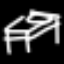
Label: bed